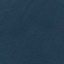
Label: Forest